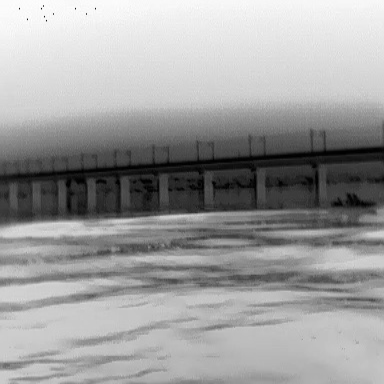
There is a canoe in the infrared image.